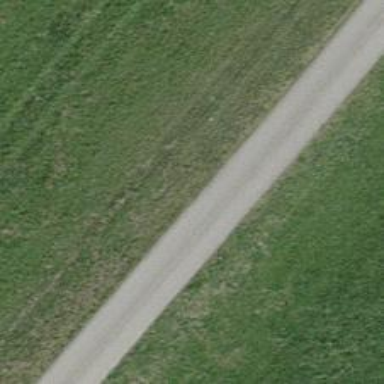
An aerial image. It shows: Track with grade 1 quality.